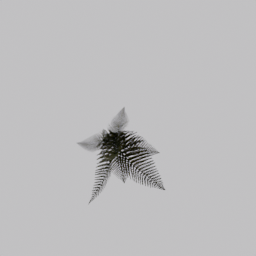
Label: nature